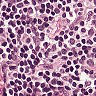
Metastatic tissue present: no